Question: I am using this server to test:
<URL>
Question:
I am looking to calculate year over year growth in a new column called 'YOY' using cast function in absolute value with one query.
'''
SELECT Orders.EmployeeID, Year(Orders.OrderDate) AS 'Year', COUNT(Year(Orders.OrderDate)) AS '# of Orders', 'CAL' AS 'YOY'
FROM Orders
WHERE Orders.EmployeeID = 4 OR Orders.EmployeeID = 3 OR Orders.EmployeeID = 1
GROUP BY Year(Orders.OrderDate), Orders.EmployeeId
ORDER BY Orders.EmployeeId DESC
'''
Output:
'''
EmployeeID 'Year' '# of Orders' 'YOY'
4 1996 31 CAL
4 1997 9 CAL
3 1996 18 CAL
3 1997 13 CAL
1 1996 26 CAL
1 1997 3 CAL
'''

Expected Output:
'''
EmployeeID 'Year' '# of Orders' 'YOY'
4 1996 31 70%
4 1997 9
3 1996 18 28%
3 1997 13
1 1996 26 88%
1 1997 3
'''
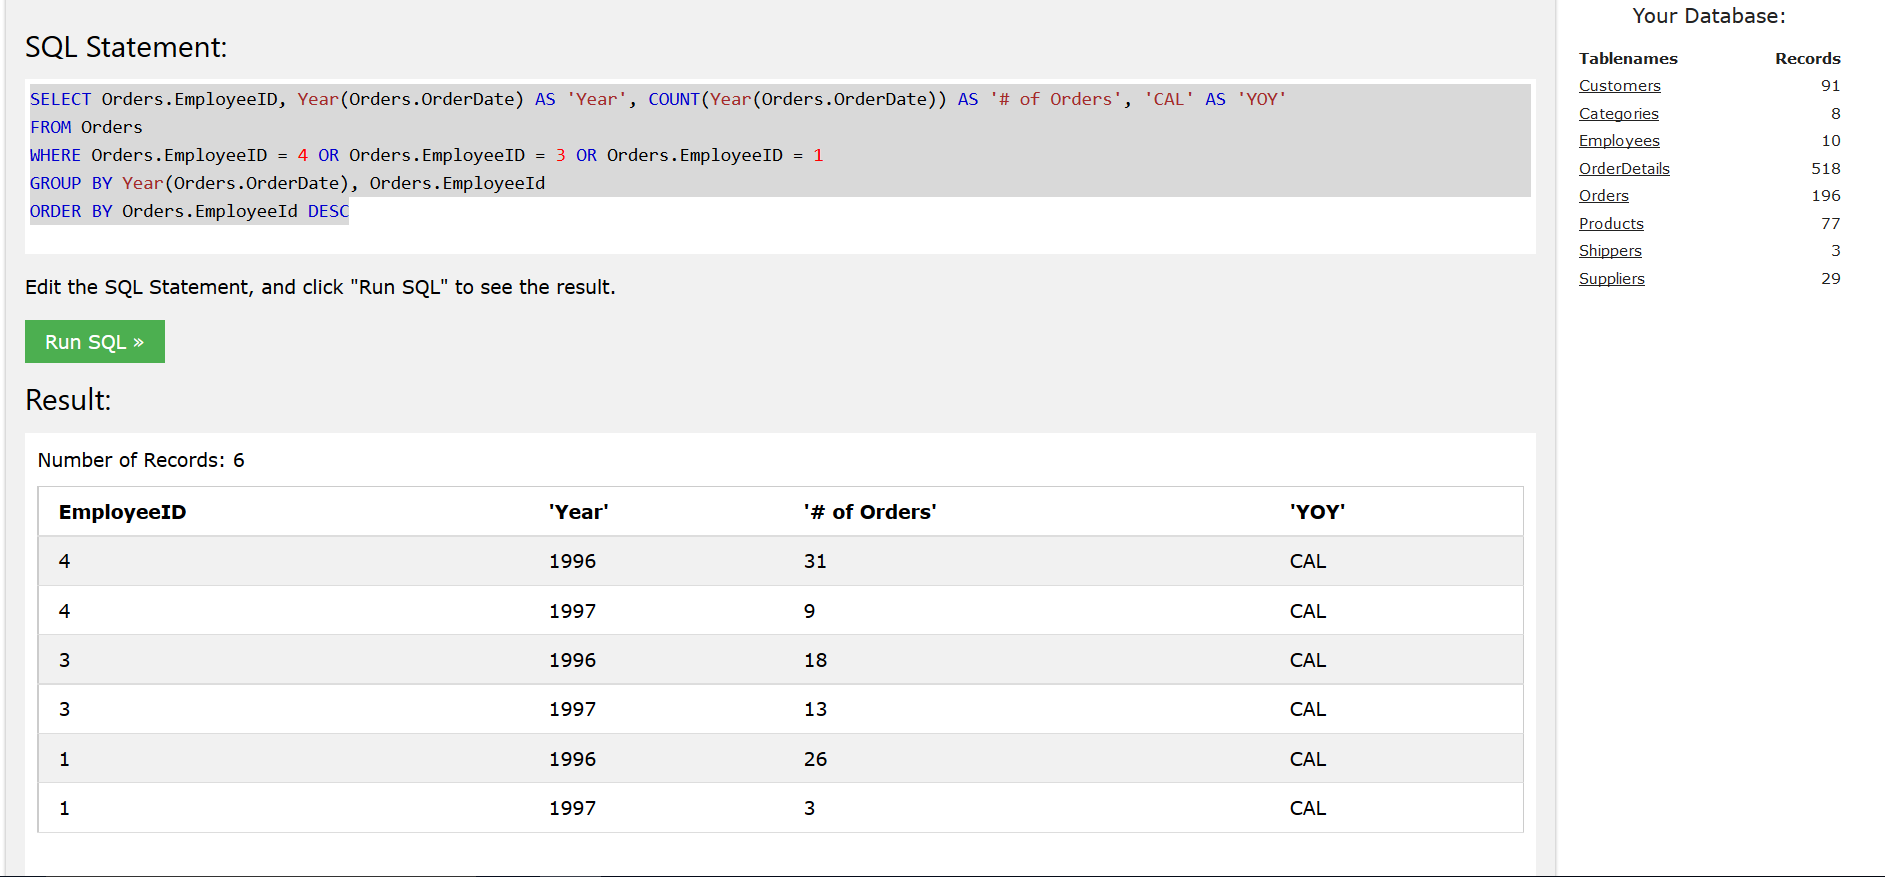
Answer: You can try following:
'''
select oagg1.EmployeeID,oagg1.yr,oagg1.cnt,oagg2.cnt next_yr_qty,
(((oagg1.cnt-oagg2.cnt)*100)/oagg1.cnt ) yoy
from (SELECT EmployeeID,substr(orderDate,1,4)yr,count(*) cnt
FROM [Orders] o
where EmployeeID in (1,3,4)
group by EmployeeID,substr(orderDate,1,4))oagg1
left outer join
(SELECT EmployeeID,substr(orderDate,1,4)yr,count(*) cnt
FROM [Orders] o
where EmployeeID in (1,3,4)
group by EmployeeID,substr(orderDate,1,4))oagg2
on oagg1.EmployeeID=oagg2.EmployeeID
and cast(oagg1.yr as int)=cast(oagg2.yr as int)-1
order by 1 desc
'''
Basically you just need to self-join orders table to pick last year's number of orders.